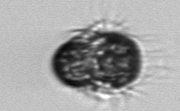
Label: Mesodinium